Question: how to read data from text field using AJAX and send it to php? I want to do that in a single form window with out navigating to other form.
Instead of having a submit button it would be awesome if we had live search.
The data i read is fetched from database..
Can any one tell me which are good tutorials to find these Ajax stuff?

'''
//what i have done so far
<html>
<head>
<script type="text/javascript">
function showUser(str)
{
if (str=="")
{
document.getElementById("txtHint").innerHTML="";
return;
}
if (window.XMLHttpRequest)
{// code for IE7+, Firefox, Chrome, Opera, Safari
xmlhttp=new XMLHttpRequest();
}
else
{// code for IE6, IE5
xmlhttp=new ActiveXObject("Microsoft.XMLHTTP");
}
xmlhttp.onreadystatechange=function()
{
if (xmlhttp.readyState==4 && xmlhttp.status==200)
{
document.getElementById("txtHint").innerHTML=xmlhttp.responseText;
}
}
xmlhttp.open("GET","getuser.php?q="+str,true);
xmlhttp.send();
}
</script>
</head>
<body>
<div id="txtHint"><b>ID info will be listed here.</b></div>
</body>
</html>
'''
and PHP file something like this
'''
<?php
$q=$_GET["q"];
Connect to DB and select DB
$value = $_POST[''];// value from text field
$sql="SELECT * FROM parentid WHERE id = '$value'";
$result = mysql_query($sql);
echo "<table border='1'>
<tr>
<th>Title</th>
<th>number</th>
<th>abc</th>
<th>institution</th>
</tr>";
while($row = mysql_fetch_array($result))
{
echo "<tr>";
echo "<td>" . $row['title'] . "</td>";
echo "<td>" . $row['number'] . "</td>";
echo "<td>" . $row['abc'] . "</td>";
echo "<td>" . $row['institution'] . "</td>";
echo "</tr>";
}
echo "</table>";
mysql_close($link);
?>
'''
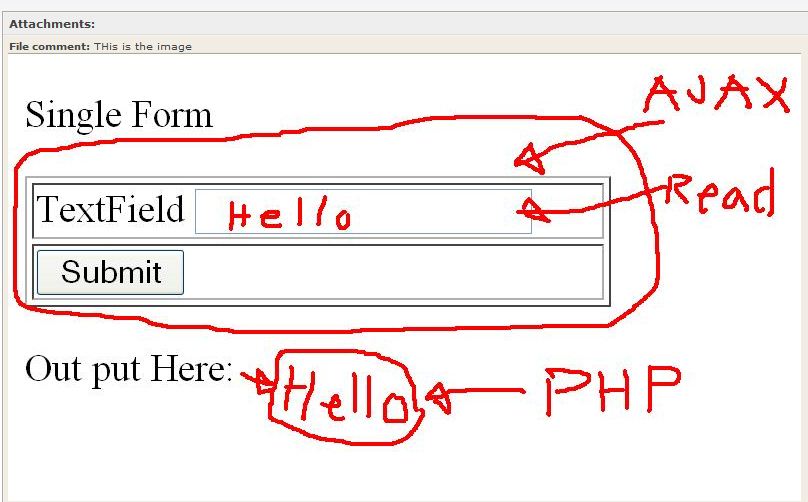
Answer: consider using <URL>
then your code might look something like
'''
<script>
$('#txtHint').change(function(){
$.get('getuser.php?q=' + $('#txtHint').val(), function() { /* maybe do something here? */ });
});
</script>
'''
then the php could be
'''
<?php
$q=$_GET["q"];
//Connect to DB and select DB
$sql="SELECT * FROM parentid WHERE id = '$q'";
$result = mysql_query($sql);
echo "<table border='1'>
<tr>
<th>Title</th>
<th>number</th>
<th>abc</th>
<th>institution</th>
</tr>";
while($row = mysql_fetch_array($result))
{
echo "<tr>";
echo "<td>" . $row['title'] . "</td>";
echo "<td>" . $row['number'] . "</td>";
echo "<td>" . $row['abc'] . "</td>";
echo "<td>" . $row['institution'] . "</td>";
echo "</tr>";
}
echo "</table>";
mysql_close($link);
?>
'''